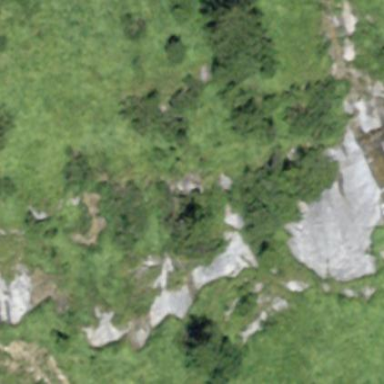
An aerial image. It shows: Landscape dominated by bare rock.